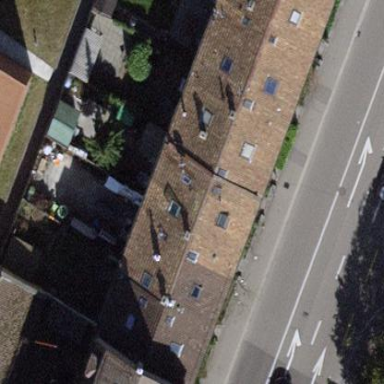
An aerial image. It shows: Gabled apartment building with roofs oriented across.